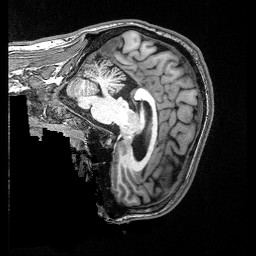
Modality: T1w
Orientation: sagittal
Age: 40
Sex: male
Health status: ill
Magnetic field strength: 3 T
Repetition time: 2.53 s
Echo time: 0.00331 s